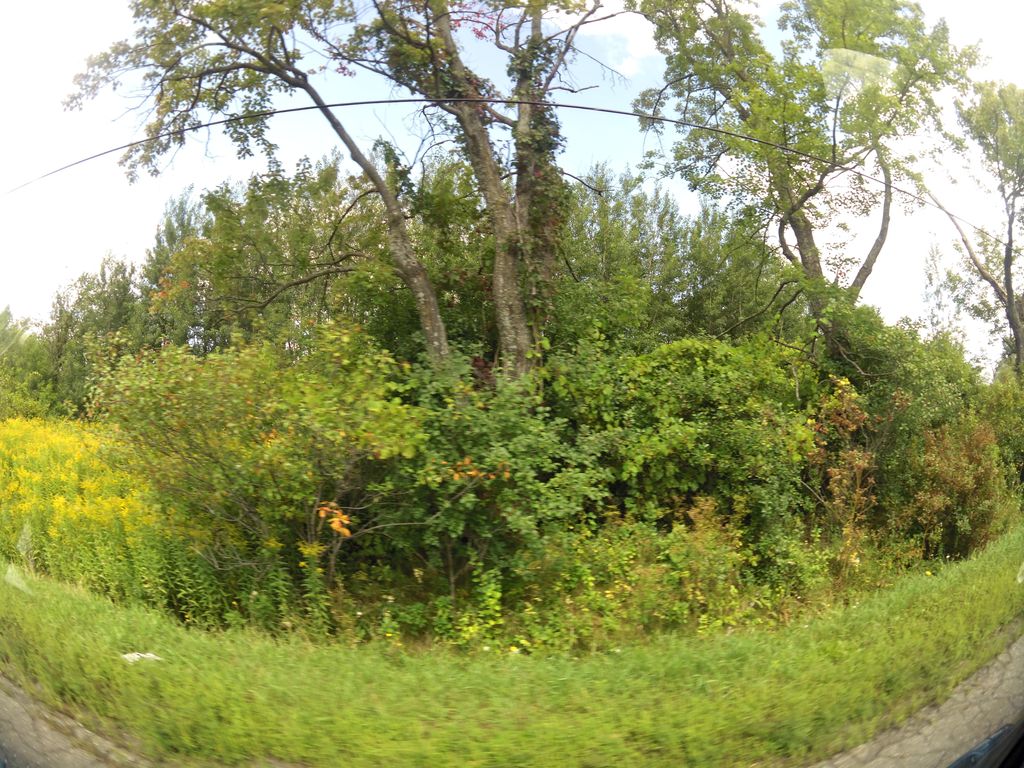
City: ottawa-gatineau